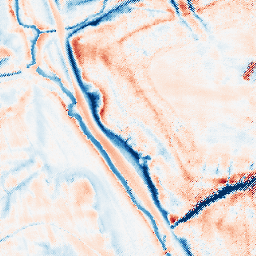
Category: trend_removal
Decomposition family: local_polynomial
Decomposition parameters: window_size: 21
degree: 1
Upsampling method: regularized
Upsampling parameters: scale: 4
lambda_reg: 0.1
Upsampling scale: 4